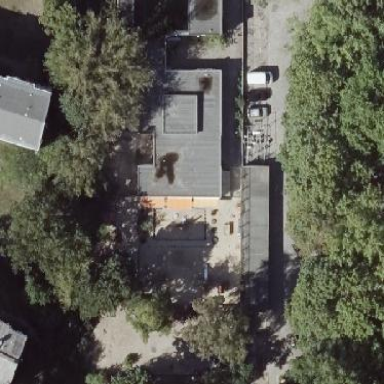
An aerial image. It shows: Kindergarten.